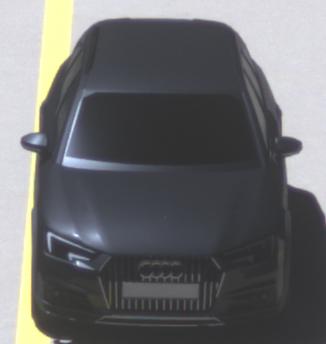
Make: Audi
Model: A4 Allroad 45 TFSI
Detailed model: A4 (B9) allroad
Model produced from: 2019/02
Model produced until: 2019/05
Doors: 5
Color: black
Road condition: dry road
Daytime: midday
Contrast: high contrast